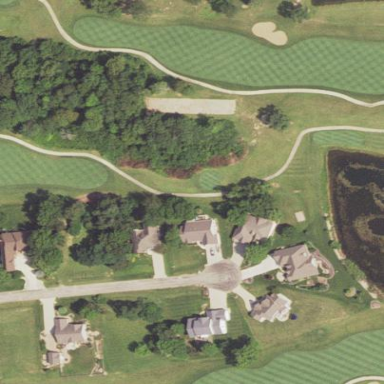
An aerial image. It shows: Rough grassy area used for golf.